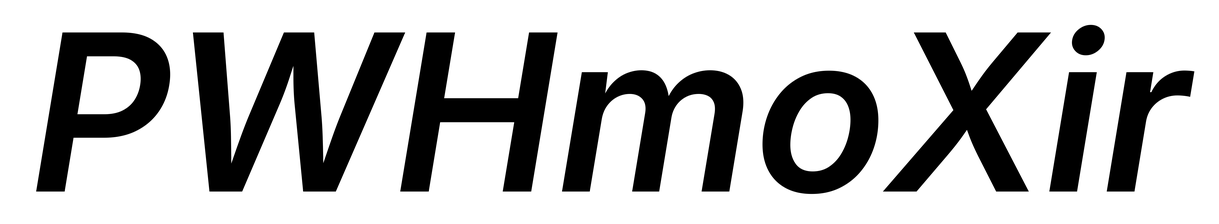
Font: Inter-Italic_SemiBold_Italic